Question: I have the id of an album and I'd like to get all the tracks from an album with their artists. An . A (artists).

I don't know if I can do it in full mySQL or if I should add some PHP instead.
My question wasn't clear enough. The problem wasn't the fact of doing a query with joined table but to get the tracks with a list of the artists. You can handle that with group_concat.
<URL>
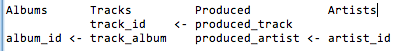
Answer: It depends how you need the data. If you're more interested in the artists then you can join tracks on albums and then artists onto tracks. This will give you a record for each artist.
'''
SELECT
ar.*
FROM albums AS al
JOIN tracks AS t
ON t.album_id = al.album_id
JOIN produced AS p
ON p.produced_track = t.track_id
JOIN artists AS ar
ON ar.artist_id = p.produced_artist
'''
If you're more interested in the tracks and just need to list the artists then do the same join but use group_concat on the artist name and group by the track id
'''
SELECT
t.*,
GROUP_CONCAT(DISTINCT ar.name ORDER BY ar.name SEPARATOR ', ') AS artists
FROM albums AS al
JOIN tracks AS t
ON t.album_id = al.album_id
JOIN produced AS p
ON p.produced_track = t.track_id
JOIN artists AS ar
ON ar.artist_id = p.produced_artist
GROUP BY t.track_id
'''